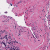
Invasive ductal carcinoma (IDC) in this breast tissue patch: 1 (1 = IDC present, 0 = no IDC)